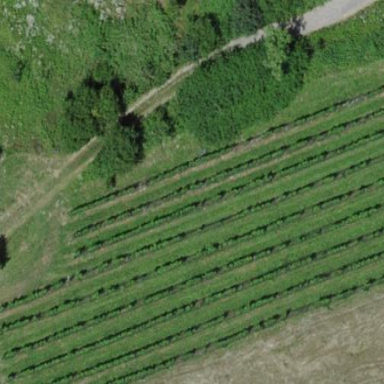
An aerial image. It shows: Vineyard with grape crops.